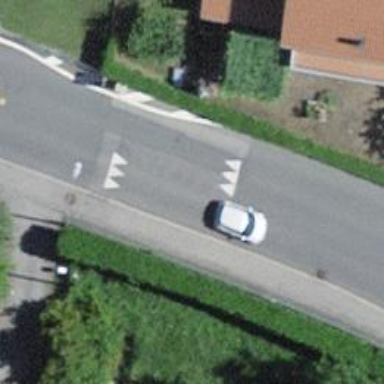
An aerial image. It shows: Tertiary road with traffic calming measures in place.